Question: I do have this error message while trying to submit an app to the app store

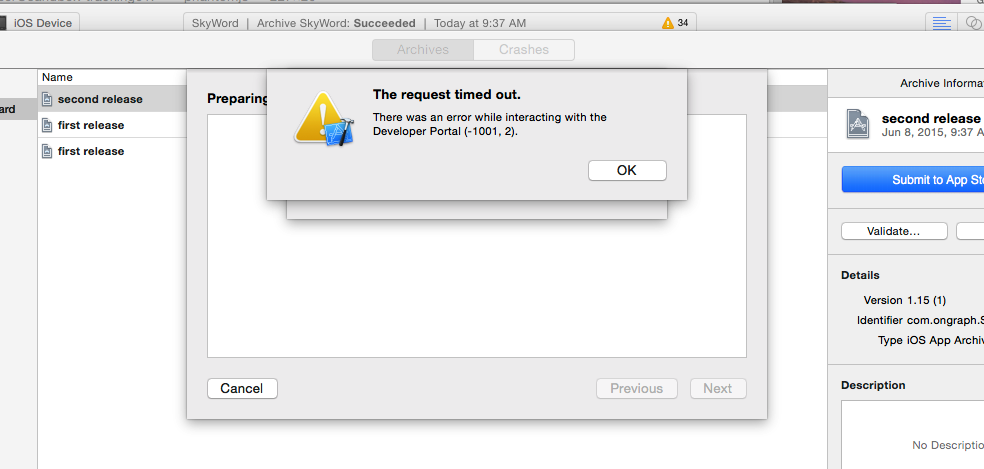
Answer: You can check <URL> to find out whether the system is down.
I find that system issues will show up in the tweets of folks using it first (probably because it's not clear how you're supposed to report an outage).